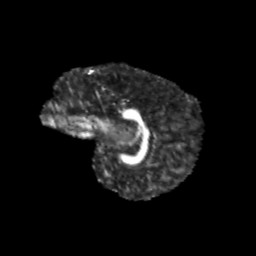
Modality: FA
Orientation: sagittal
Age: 11
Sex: male
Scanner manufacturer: siemens
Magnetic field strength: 3 T
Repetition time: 3.8 s
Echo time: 0.07 s